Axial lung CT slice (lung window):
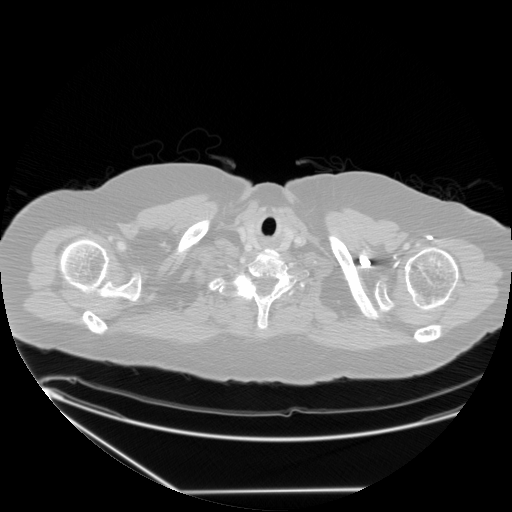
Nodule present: no